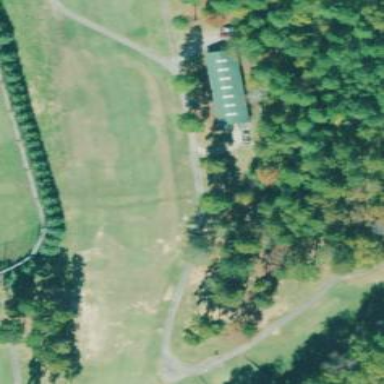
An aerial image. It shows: Grassy area designated as golf fairway.